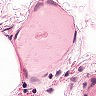
Metastatic tissue present: no